Question: I am new to VBA, and I figured that trying to code is the best way to code. Anyway, I am trying to code a macro that will get first URL of a Google search result, but I'm getting error 'Object variable or With block variable not set' when search result is 0, and the remaining operations are skipped. Here's the error image:

Here is the code I used:
'''
Sub XMLHTTP()
Dim url As String, lastRow As Long
Dim XMLHTTP As Object, html As Object, objResultDiv As Object, objH3 As Object, link As Object
Dim start_time As Date
Dim end_time As Date
lastRow = Range("A" & Rows.Count).End(xlUp).Row
Dim cookie As String
Dim result_cookie As String
start_time = Time
Debug.Print "start_time:" & start_time
For i = 2 To lastRow
url = "https://www.google.co.in/search?q=" & Cells(i, 1) & "&rnd=" & WorksheetFunction.RandBetween(1, 10000)
Set XMLHTTP = CreateObject("MSXML2.serverXMLHTTP")
XMLHTTP.Open "GET", url, False
XMLHTTP.setRequestHeader "Content-Type", "text/xml"
XMLHTTP.setRequestHeader "User-Agent", "Mozilla/5.0 (Windows NT 6.1; rv:25.0) Gecko/20100101 Firefox/25.0"
XMLHTTP.send
Set html = CreateObject("htmlfile")
html.body.innerHTML = XMLHTTP.ResponseText
Set objResultDiv = html.getelementbyid("rso")
Set objH3 = objResultDiv.getElementsByTagName("H3")(0)
Set link = objH3.getElementsByTagName("a")(0)
str_text = Replace(link.innerHTML, "<EM>", "")
str_text = Replace(str_text, "</EM>", "")
Cells(i, 2) = str_text
Cells(i, 3) = link.href
DoEvents
Next
end_time = Time
Debug.Print "end_time:" & end_time
Debug.Print "done" & "Time taken : " & DateDiff("n", start_time, end_time)
MsgBox "done" & "Time taken : " & DateDiff("n", start_time, end_time)
End Sub
'''
Can anyone help me please?
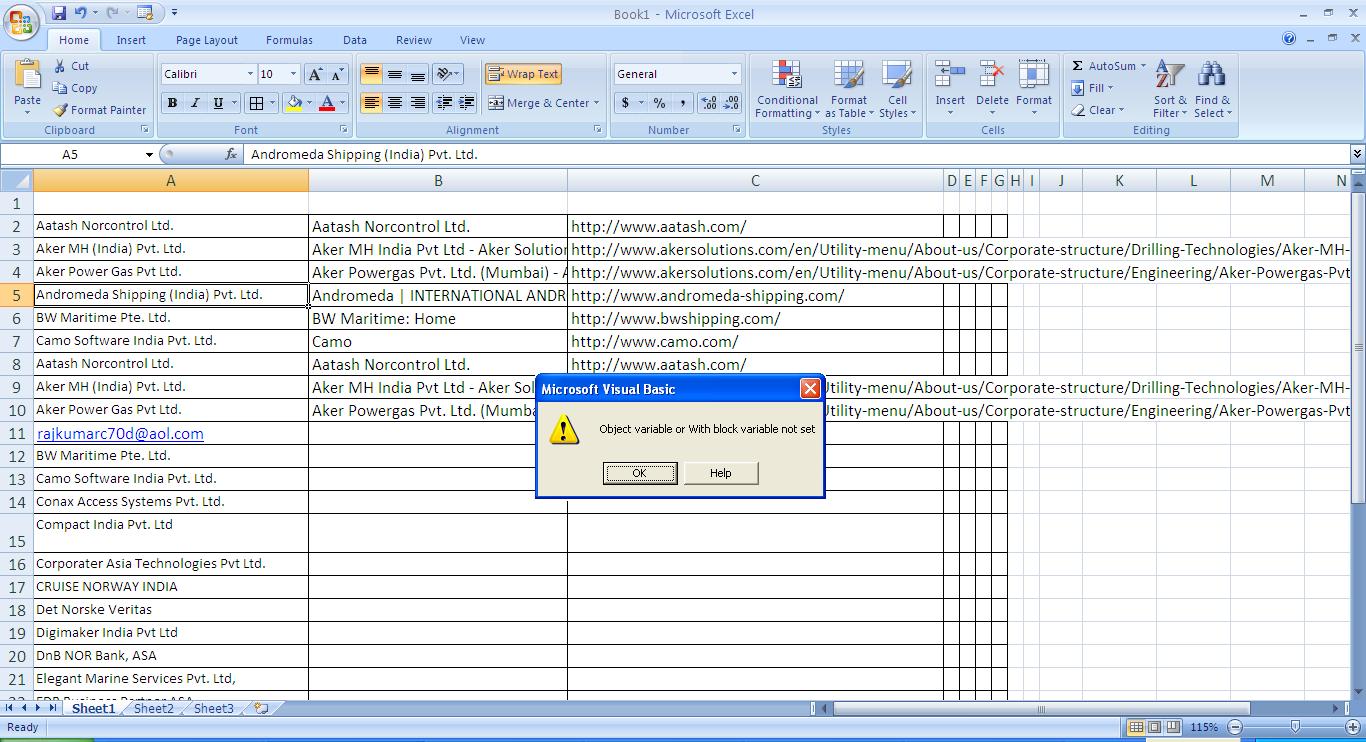
Answer: Here is simplified code for the same method.
'''
Sub xmlHttp()
Dim url As String,
lastRow As Long,
XMLHTTP As Object,
html As Object,
objResultDiv As Object,
objH3 As Object,
link As Object
lastRow = Range("A" & Rows.Count).End(xlUp).Row
For i = 2 To lastRow
url = "https://www.google.co.in/search?q=" & Cells(i, 1)
Set xmlHttp = CreateObject("MSXML2.XMLHTTP")
xmlHttp.Open "GET", URL, False
xmlHttp.setRequestHeader "Content-Type", "text/xml"
xmlHttp.send
Set html = CreateObject("htmlfile")
html.body.innerHTML = xmlHttp.ResponseText
Set objResultDiv = html.getelementbyid("rso")
numb_H3 = objResultDiv.getElementsByTagName("H3").Length
If numb_H3 > 0 Then
Set objH3 = objResultDiv.getElementsByTagName("H3")(0)
Set link = objH3.getElementsByTagName("a")(0)
Range(i, 2) = link
Else
End If
DoEvents
Next
End Sub
'''